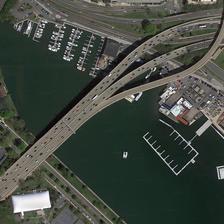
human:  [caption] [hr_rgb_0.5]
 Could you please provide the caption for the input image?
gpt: a bridge is on a river with many boats parked at the shore of it .

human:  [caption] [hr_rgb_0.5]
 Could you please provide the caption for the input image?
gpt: a port with many boats is in a river with a bridge on it .

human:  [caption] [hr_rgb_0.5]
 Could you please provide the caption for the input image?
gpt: complex road network makes the city busy and smooth .

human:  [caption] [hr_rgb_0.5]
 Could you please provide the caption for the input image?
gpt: a forked bridge across a dark green lake .

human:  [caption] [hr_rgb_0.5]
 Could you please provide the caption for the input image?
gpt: a bridge is on a river with many boats moored beside the river .